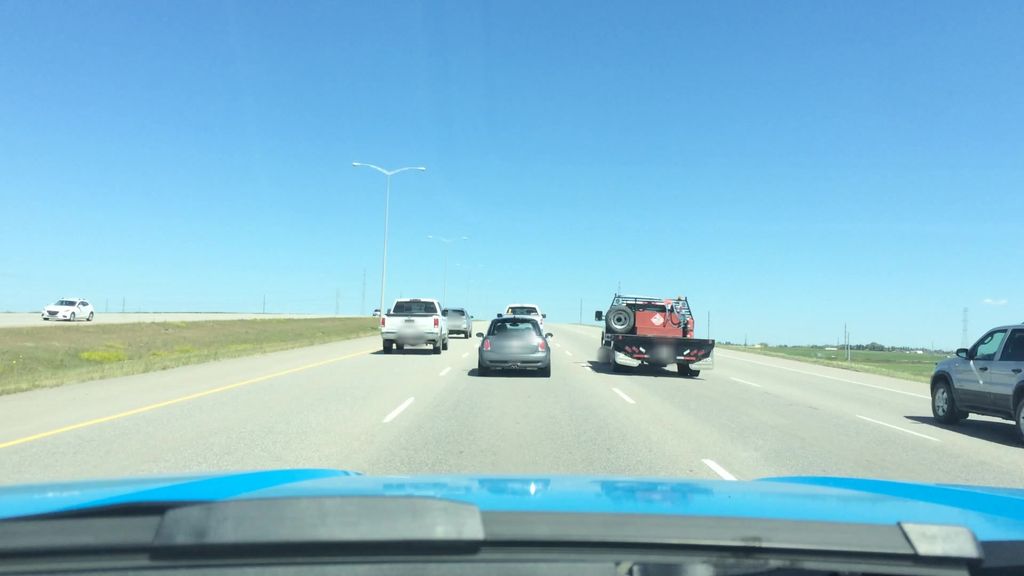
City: calgary